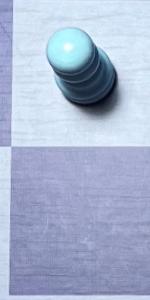
Label: Empty